Question: I would like to use Azure Notification Hubs to send push notifications to users of my app running across iOS, Android and Windows Phone.
I have managed to get the basics working but I don't know how to manage the App uninstall story.
On starting, the mobile app will call my Identity Svc to get an Auth Token.
It then calls its Platform Notification service (eg Google Cloud Messaging, APNS) to get a PNS Token.
After persisting the token to local storage it will call a back-end Contact Svc to register the customer's device. This service will create a subscription to the Azure Notification hub for the device.
This is illustrated in the following diagram:

Later on a back-end publishing service will call the Contact Service requesting a push notification for a particular user id. The contact service will lookup the Id allocated to a tag on the notification hub and send a push request.
What options are available to determine when a customer uninstalls the app? Is it just a matter of trapping errors when calling "Send" on the notification hub? I guess this could work if only sending to a single user but my intention is that certain message types are to be published to multiple subscribers. On the initial registration of a device a subscription will be created for a tag of the user id but also for a more general tag such as "New Promotion". The publishing service would later want to issue a "New Promotion" notification to all devices.
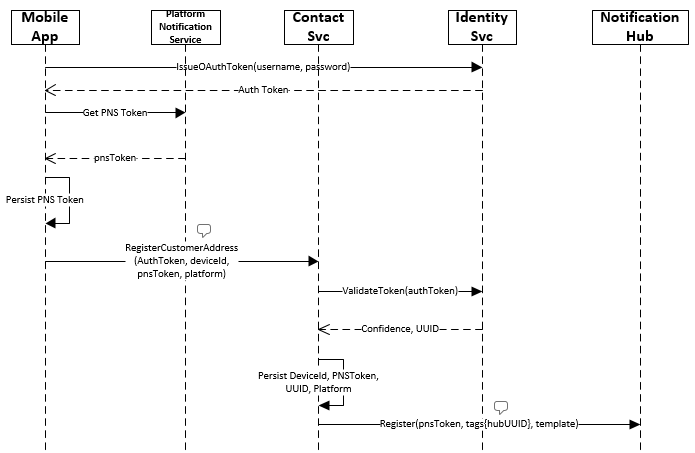
Answer: Why do you need to know app uninstalls?
Notification Hubs automatically expire registrations for devices that get uninstalled.
Also, I would avoid persisting the PNSHandles in your service at all.
The current guidelines for using hubs are the following:
> store the registrationIds of the registrations associated with the device in local storage. This enables you to update tags and channel information with a single update call.
Because mobile connections are not always reliable, it is best to avoid creating a new registration without being able to store the registrationId in local storage. This can result in the device registering multiple times, causing duplicate notifications. You can achieve this by using the Create Registration ID and Create or Update Registration REST APIs.
The first API returns a registrationId without actually creating a registration. When the ID has been securely stored on the device storage, the device can call the Create or Update Registration API.
So I would have your ContactSvc expose two functionalities:
a) create registration id (just call hub to get it)
b) create or update registration given (registrationId, pnsHandle, tags?)
Then your device keeps the regId in its storage, ad after getting the handle from PNS, if as regId is not there creates a new one with endpoint a), then updates the registration with pnsHandle and tags.
Note that in this way your service does not need to persist handles or UUIDs, and does not need to worry about app uninstalls.
If you are keeping track of users, one approach is to periodically (once a month?) check in your hub if its registrations are still there...
You can reach me at @eliodamaggio if this is not clear.